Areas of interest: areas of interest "Parking Lot"
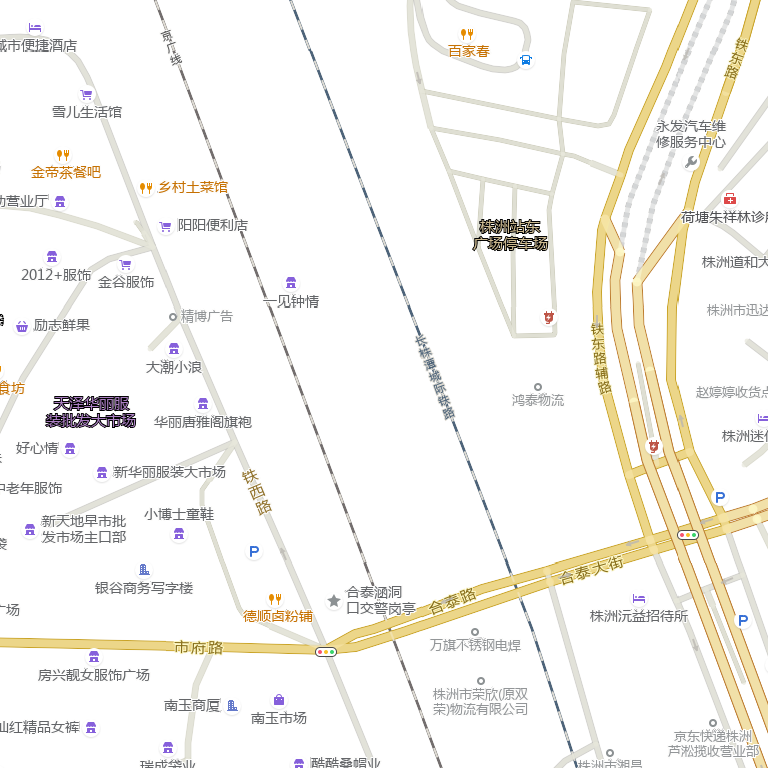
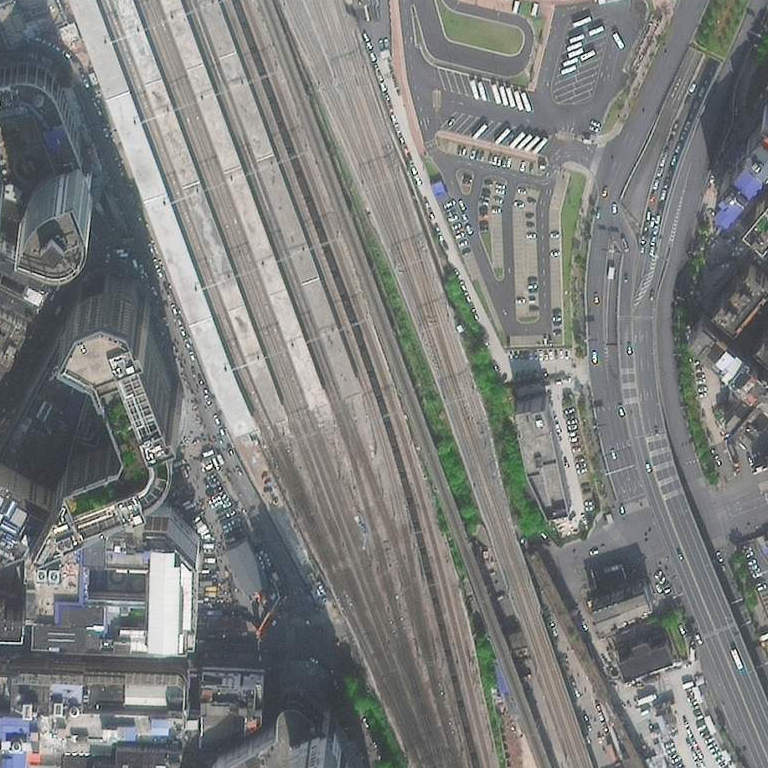